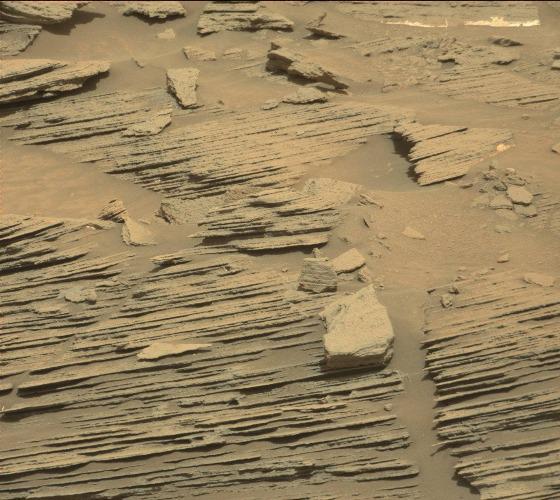
Terrain classes present: Bedrock, Gravel / Sand / Soil, Rock, Shadow